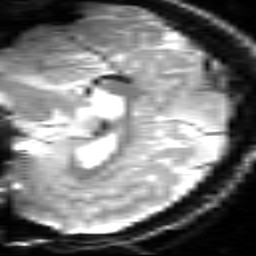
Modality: inplaneT2
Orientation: sagittal